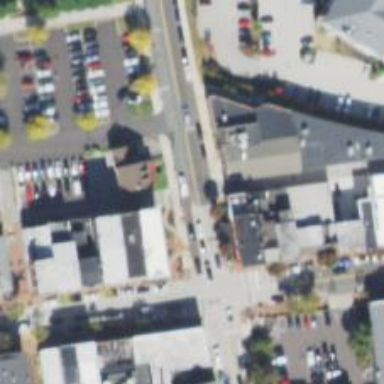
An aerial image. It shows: Alley road with shared sidewalk.